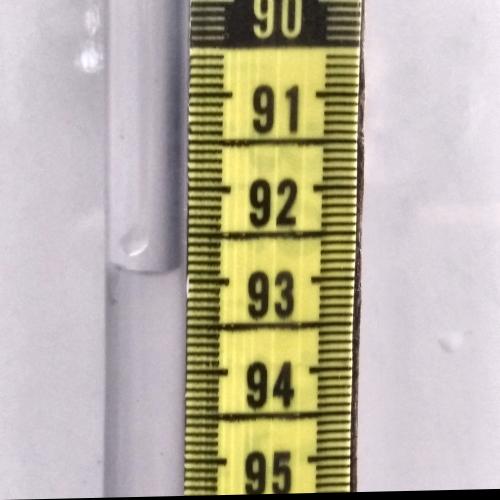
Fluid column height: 92.9 cm